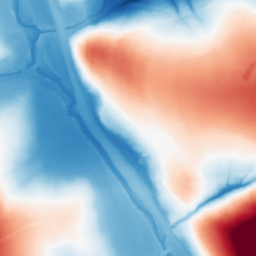
Category: morphological
Decomposition family: morphological
Decomposition parameters: operation: average
size: 100
Upsampling method: edge_directed
Upsampling parameters: scale: 2
Upsampling scale: 2